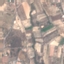
Land use / land cover class: PermanentCrop